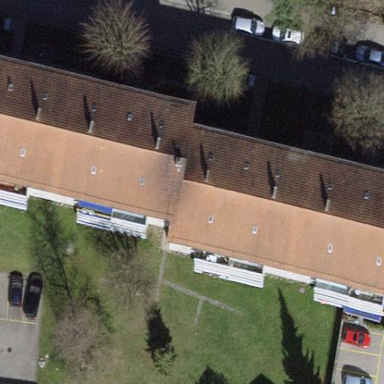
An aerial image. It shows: Building with tile roof.